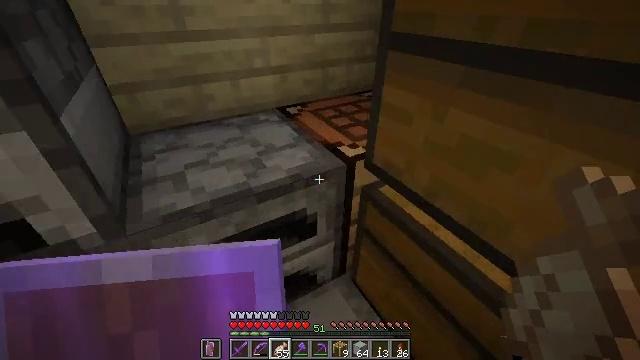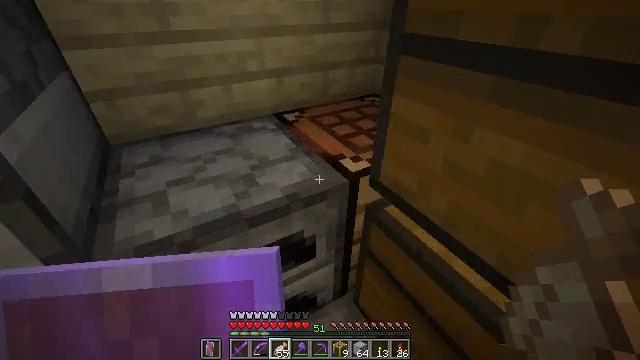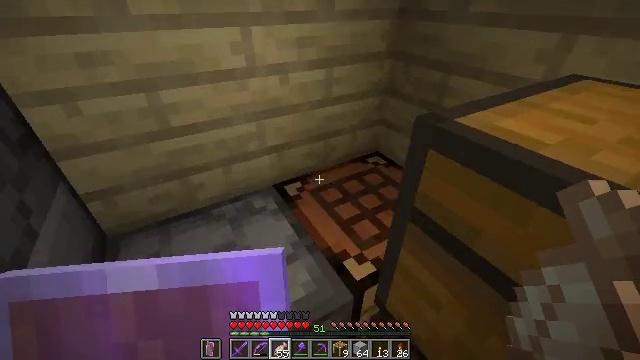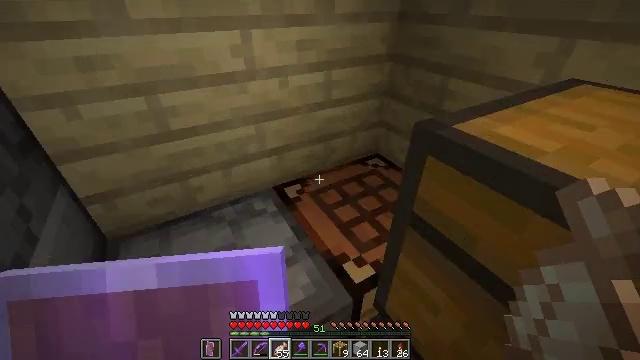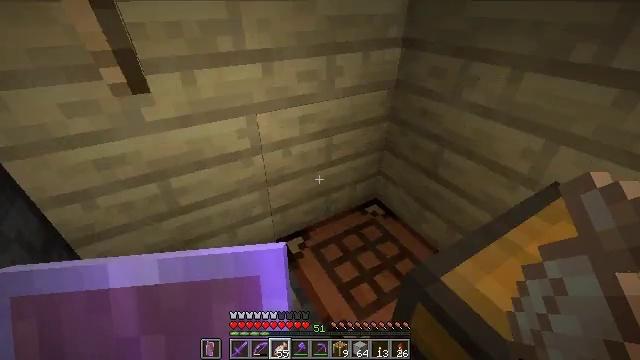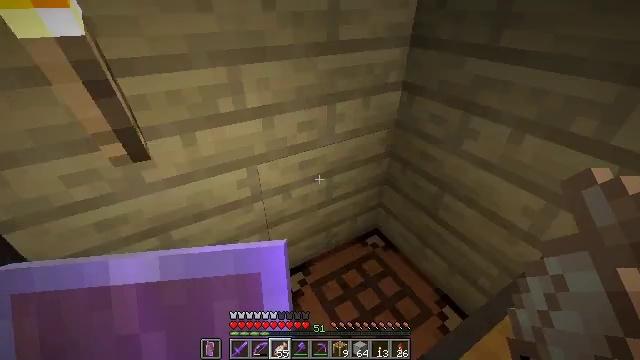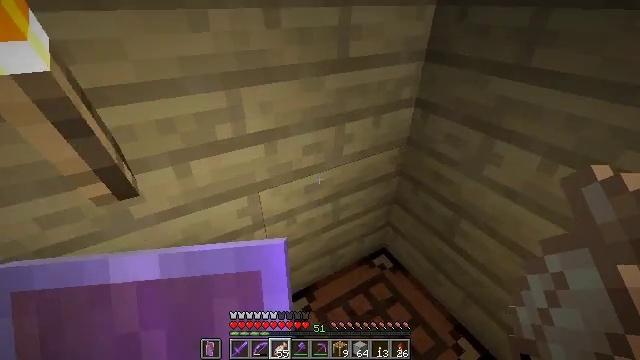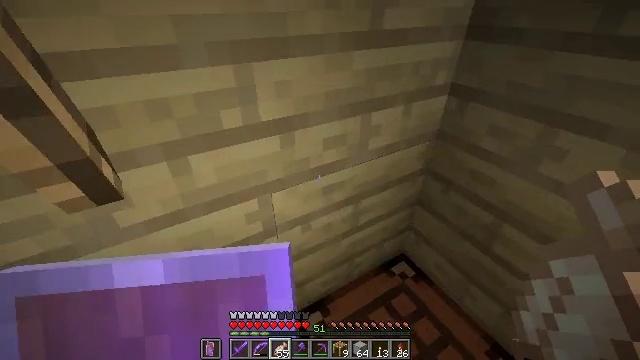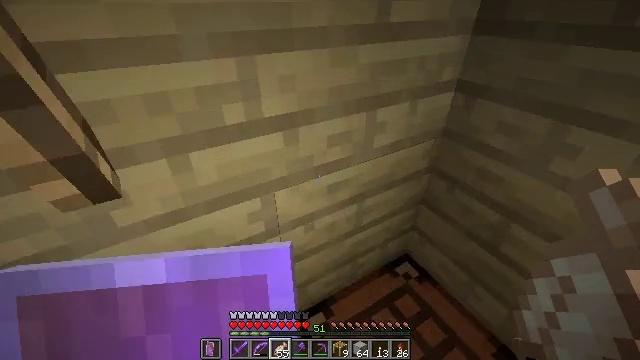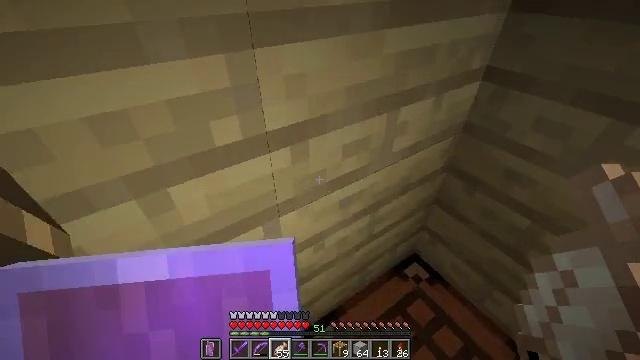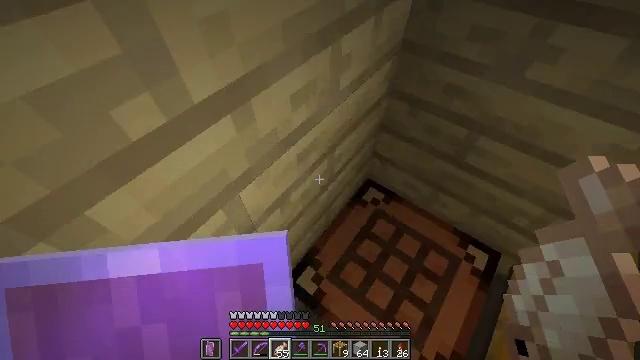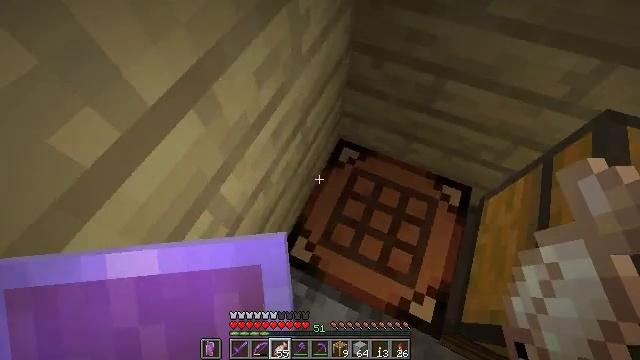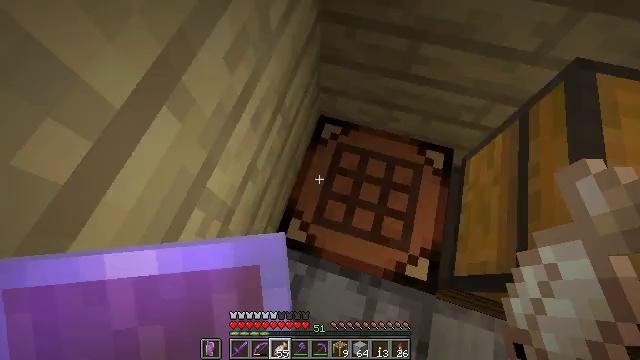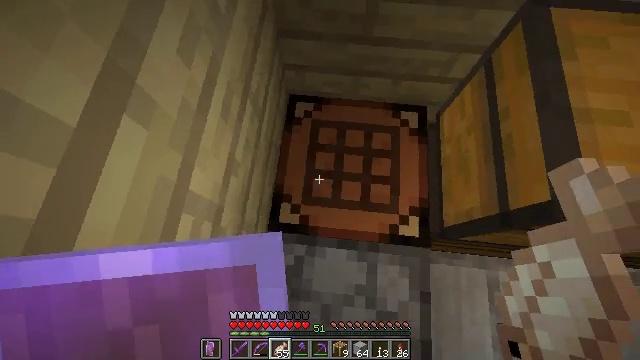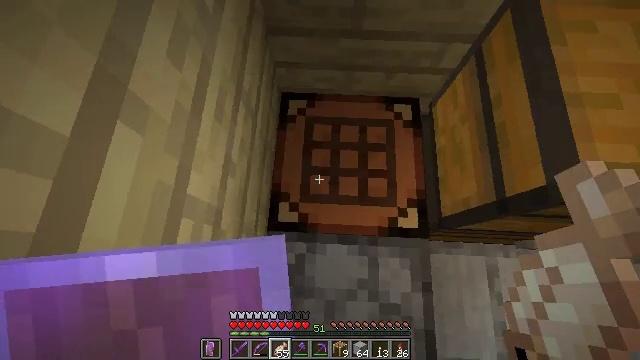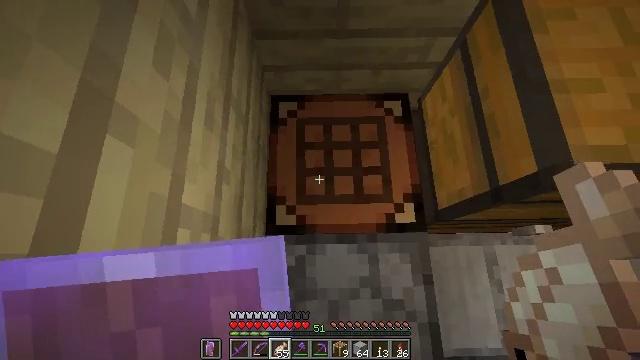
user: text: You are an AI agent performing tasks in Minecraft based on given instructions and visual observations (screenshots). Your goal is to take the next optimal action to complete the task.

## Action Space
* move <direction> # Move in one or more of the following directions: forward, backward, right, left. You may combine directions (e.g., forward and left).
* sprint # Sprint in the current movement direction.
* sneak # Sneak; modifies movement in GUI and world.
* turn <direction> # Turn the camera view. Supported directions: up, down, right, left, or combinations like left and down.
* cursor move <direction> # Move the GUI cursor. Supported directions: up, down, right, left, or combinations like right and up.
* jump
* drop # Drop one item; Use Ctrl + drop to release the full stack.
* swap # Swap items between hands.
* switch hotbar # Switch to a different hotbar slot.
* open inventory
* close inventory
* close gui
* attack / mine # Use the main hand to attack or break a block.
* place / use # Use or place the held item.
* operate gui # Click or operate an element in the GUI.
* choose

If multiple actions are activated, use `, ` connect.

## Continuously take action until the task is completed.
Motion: motion action
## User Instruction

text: Create a smooth stone slab at the crafting table.
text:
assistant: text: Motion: move forward
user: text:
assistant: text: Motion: move forward, jump
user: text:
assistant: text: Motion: move forward, jump
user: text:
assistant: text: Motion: move forward, jump
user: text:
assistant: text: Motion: move forward, jump
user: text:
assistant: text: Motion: move forward
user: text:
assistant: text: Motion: move forward
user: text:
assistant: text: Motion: move forward
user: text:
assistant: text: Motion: turn right and down
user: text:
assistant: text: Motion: turn right and down
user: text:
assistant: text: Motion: turn right and down
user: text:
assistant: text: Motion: turn right and down
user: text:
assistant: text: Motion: turn right and down
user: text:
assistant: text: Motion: turn right
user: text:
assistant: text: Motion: turn right
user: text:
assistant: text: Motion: no_op
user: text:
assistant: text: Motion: use / place
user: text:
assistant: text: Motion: use / place
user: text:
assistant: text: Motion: use / place
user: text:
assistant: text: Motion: use / place
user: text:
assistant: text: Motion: no_op
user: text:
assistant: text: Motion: open gui
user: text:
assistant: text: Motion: no_op
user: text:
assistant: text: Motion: no_op
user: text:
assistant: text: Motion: no_op
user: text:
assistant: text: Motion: no_op
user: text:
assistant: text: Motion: no_op
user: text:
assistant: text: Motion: no_op
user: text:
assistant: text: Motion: cursor move left
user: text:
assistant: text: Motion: cursor move left